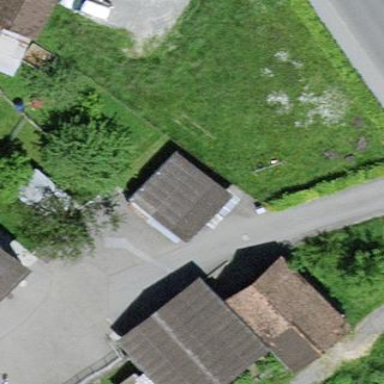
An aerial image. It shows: Garage building.